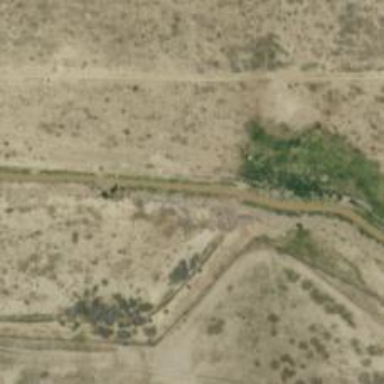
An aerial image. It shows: Irrigation canal designed for service purposes.